The plot is a time-scale (wavelet) decomposition of a bearing vibration signal. What is the most likely bearing condition (normal, inner_race, outer_race, ball)?
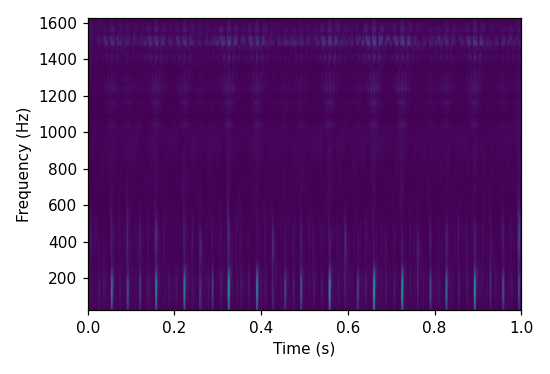
Answer: outer_race